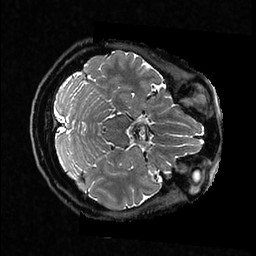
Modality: T2w
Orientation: axial
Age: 52
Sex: female
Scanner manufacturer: ge
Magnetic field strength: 3 T
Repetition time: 3.202 s
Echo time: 0.0669 s